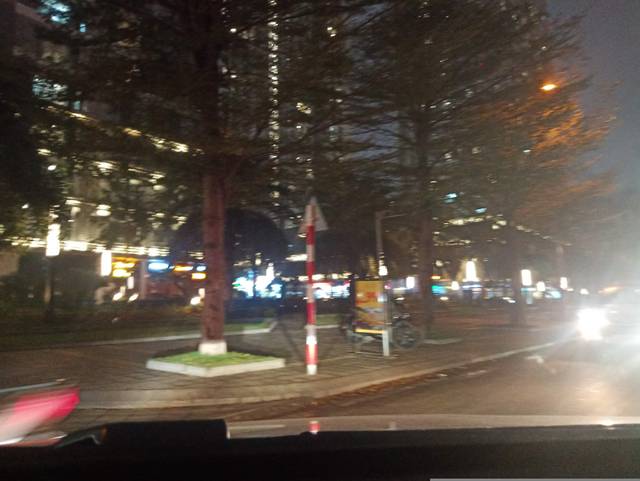
Region: Vietnam
Coordinates: 21.011, 105.785